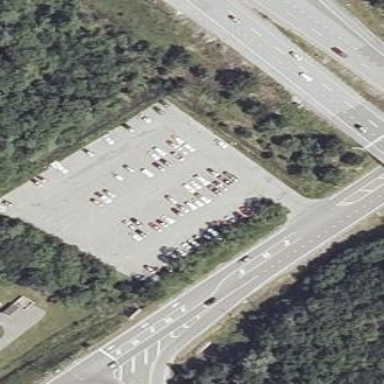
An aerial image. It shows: Parking area with asphalt surface designated for bus park and ride.